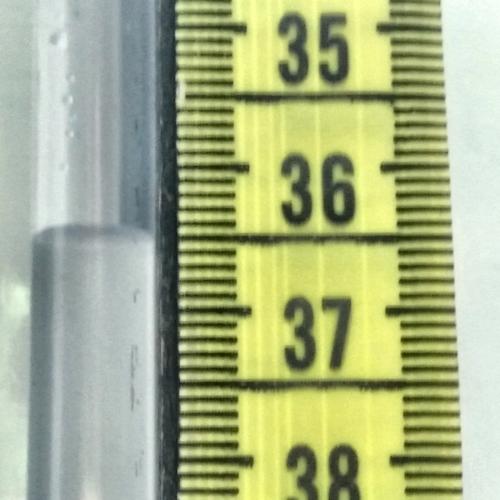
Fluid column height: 36.5 cm